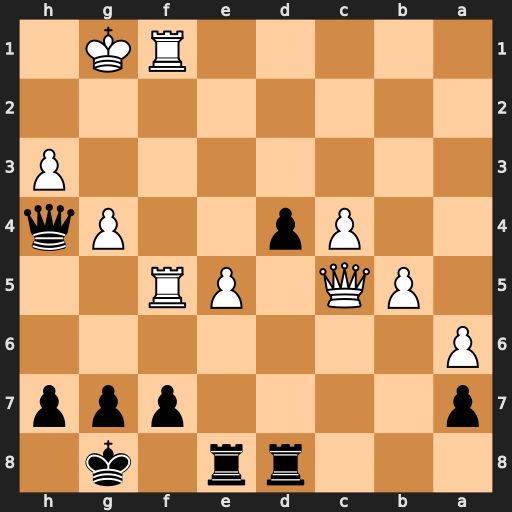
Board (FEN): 3rr1k1/p4ppp/P7/1PQ1PR2/2Pp2Pq/7P/8/5RK1
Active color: b
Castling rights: -
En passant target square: -
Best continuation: Qg3+ Kh1 Qxh3+